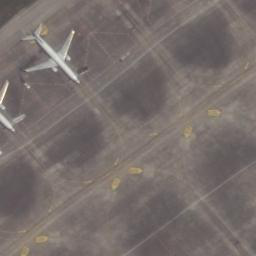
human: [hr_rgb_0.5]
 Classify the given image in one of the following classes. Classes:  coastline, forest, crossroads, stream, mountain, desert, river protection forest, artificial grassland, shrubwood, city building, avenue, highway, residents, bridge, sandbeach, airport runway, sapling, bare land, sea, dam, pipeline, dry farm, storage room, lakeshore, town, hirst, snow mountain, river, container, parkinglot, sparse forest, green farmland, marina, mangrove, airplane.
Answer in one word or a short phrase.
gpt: airplane